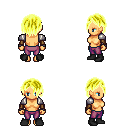
a pixel art fantasy rpg character, female body template, human, tanned skin, steel arm armor, magenta pants, gold bangs hairstyle, cloth bracers, black shoes, four views (front, back, left, right), 2x2 character sprite sheet, small pixel art, hard edges, no anti-aliasing